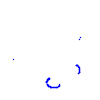
Particle: proton